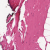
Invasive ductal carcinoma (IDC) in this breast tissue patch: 0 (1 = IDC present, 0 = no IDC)